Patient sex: M
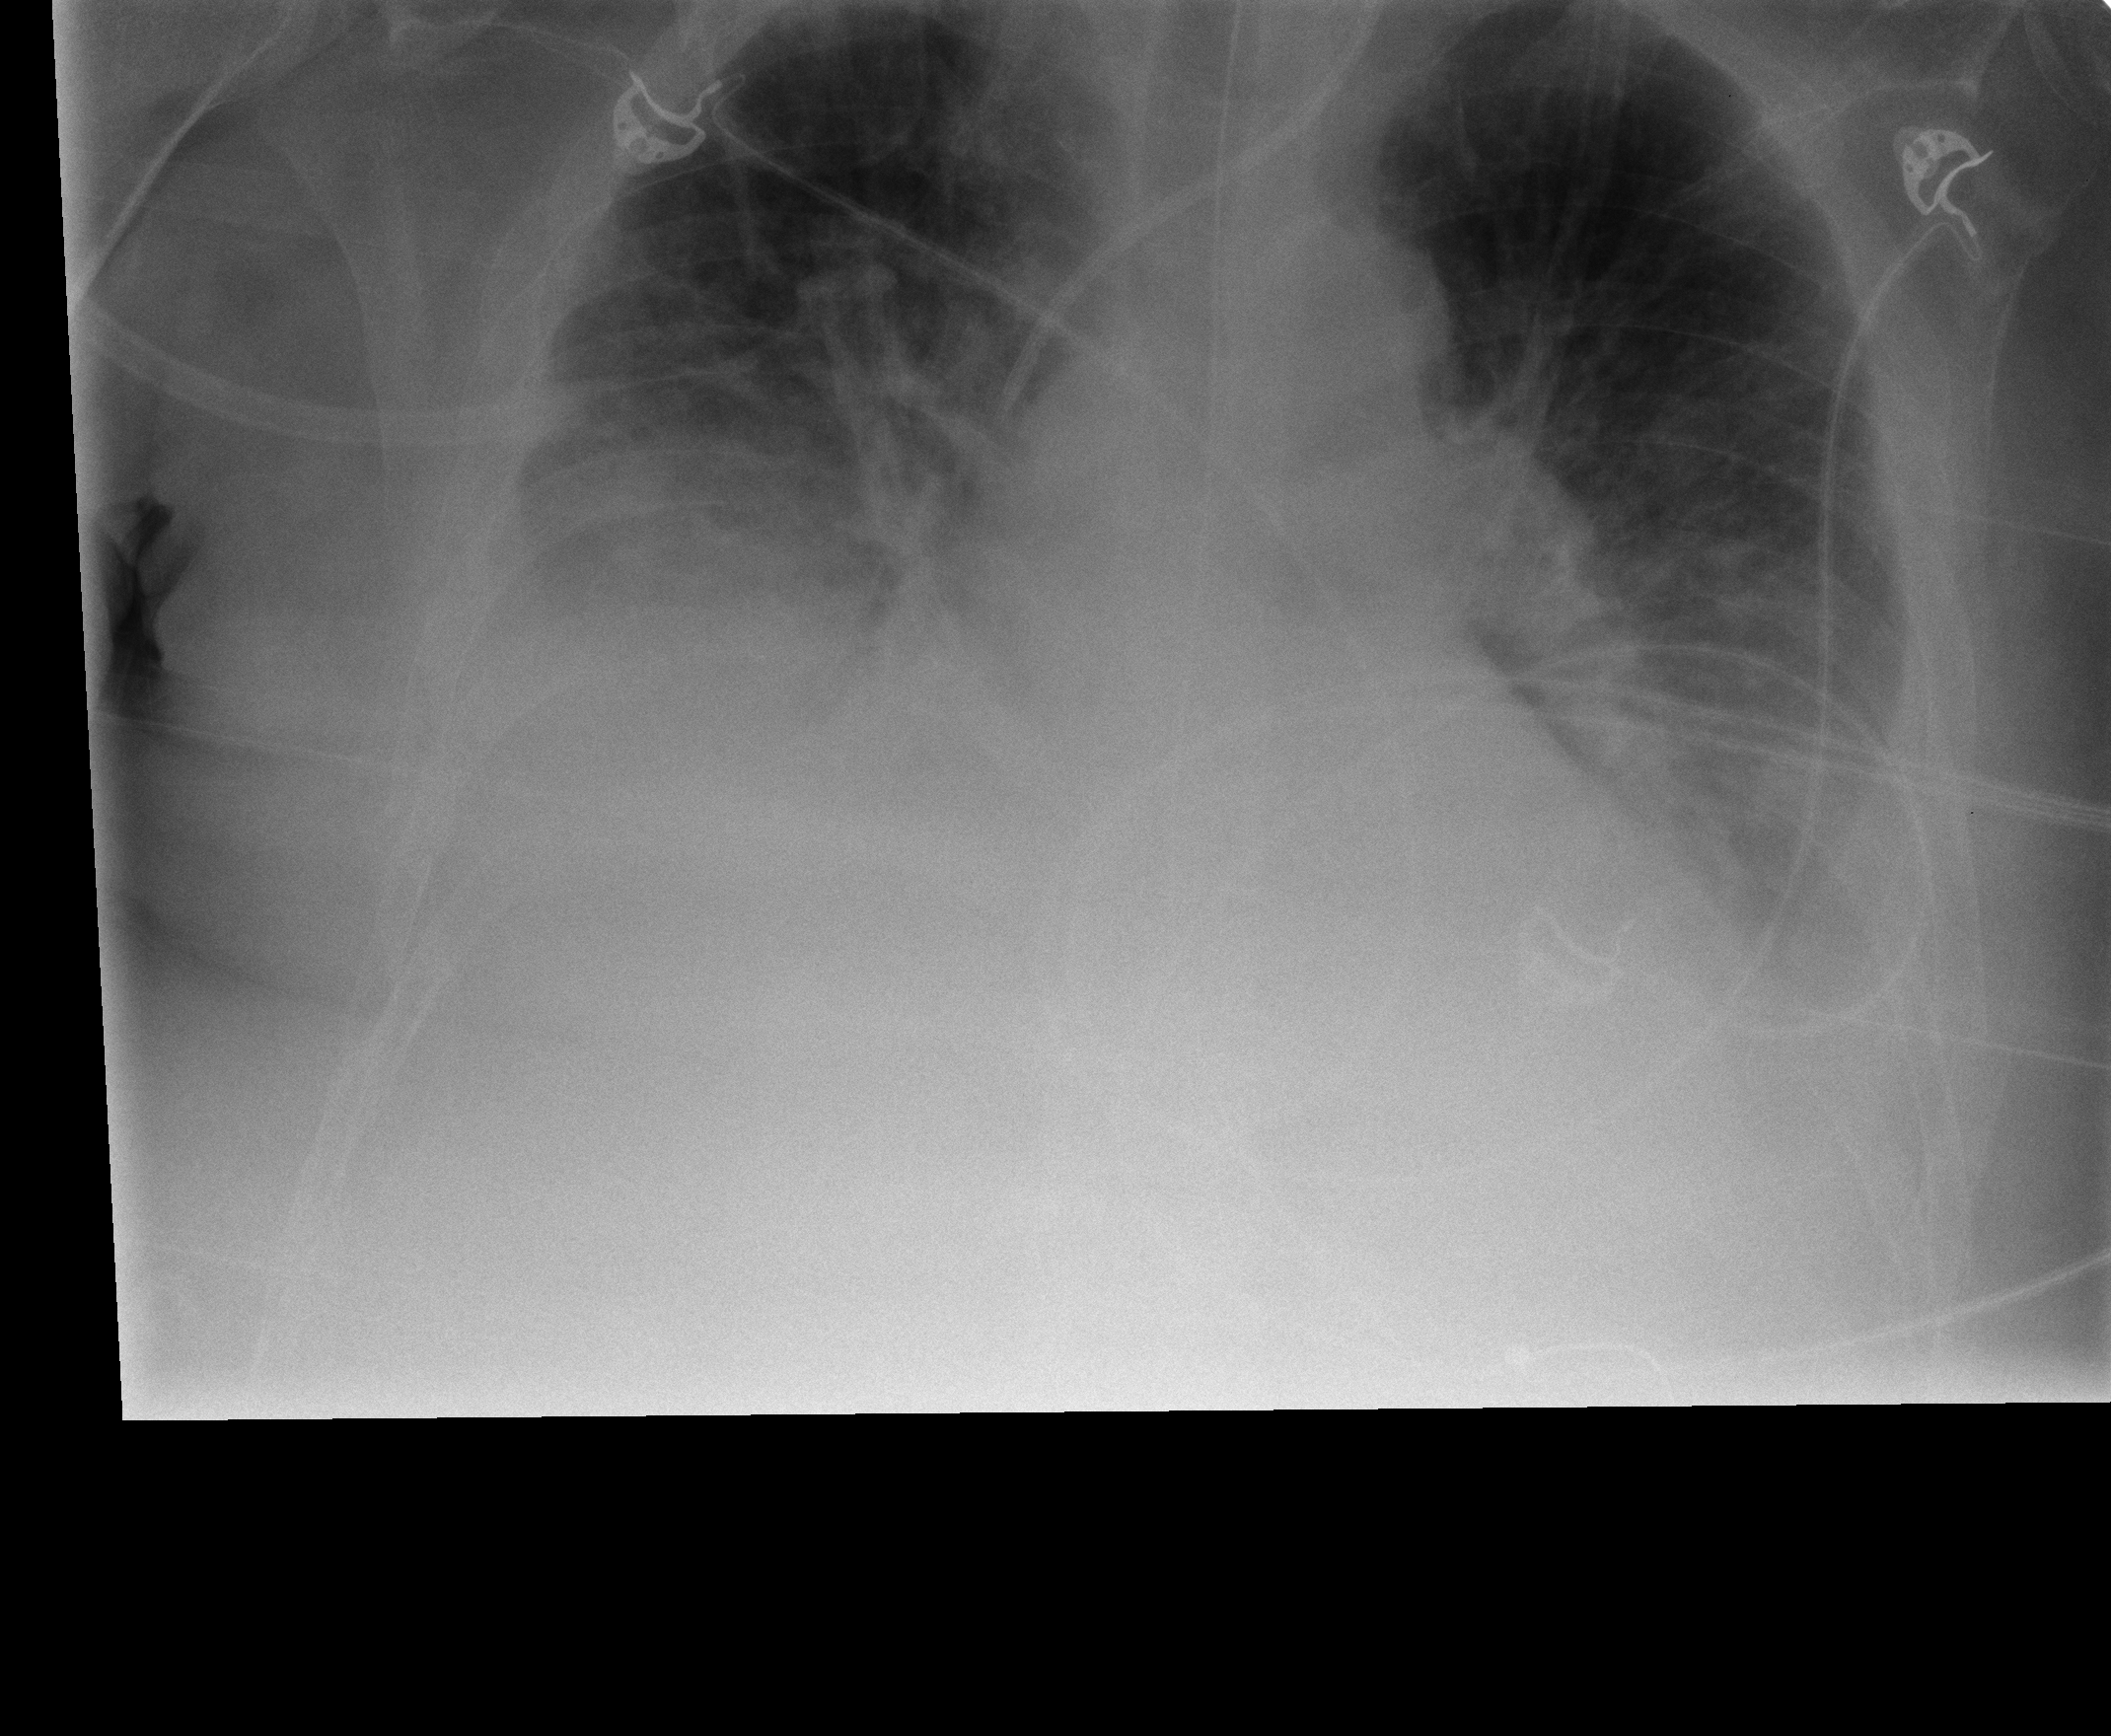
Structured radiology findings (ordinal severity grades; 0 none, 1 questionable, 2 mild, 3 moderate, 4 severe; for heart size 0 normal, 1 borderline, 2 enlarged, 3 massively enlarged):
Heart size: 0
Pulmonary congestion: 2
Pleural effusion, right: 3
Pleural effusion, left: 3
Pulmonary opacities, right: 3
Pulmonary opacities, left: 3
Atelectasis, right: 2
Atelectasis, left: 2